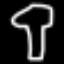
Label: mushroom